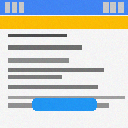
Screen state: on